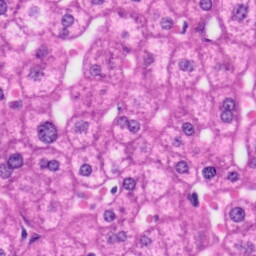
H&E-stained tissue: Liver